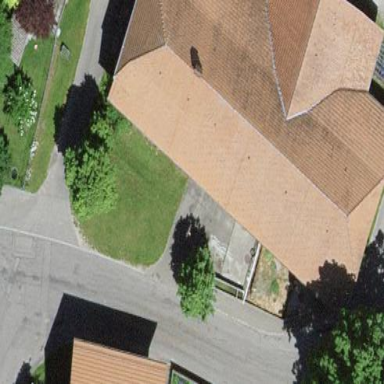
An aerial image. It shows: Farm building.